Aerial crown-view tile of a tropical tree (Barro Colorado Island, Panama), acquired 20240813:
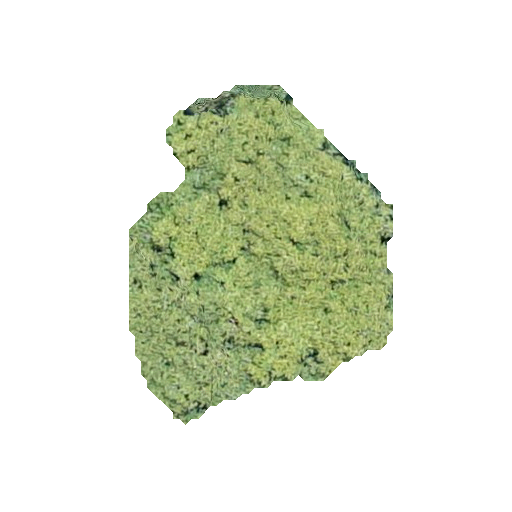
Species: Tachigali panamensis
GBIF accepted scientific name: Tachigali panamensis
Crown area: 96.918 m²